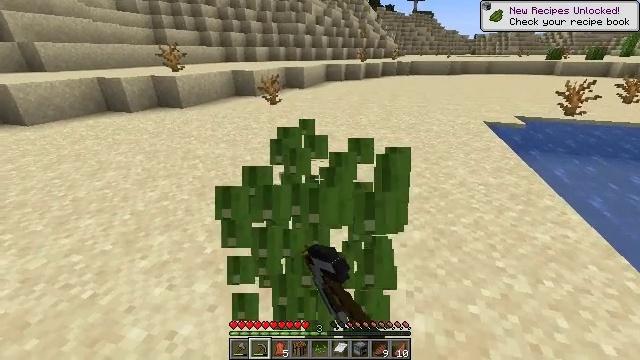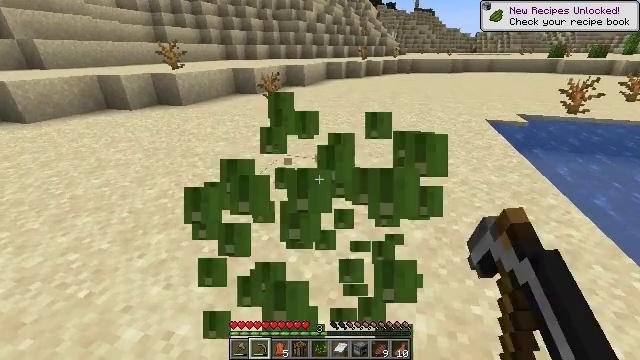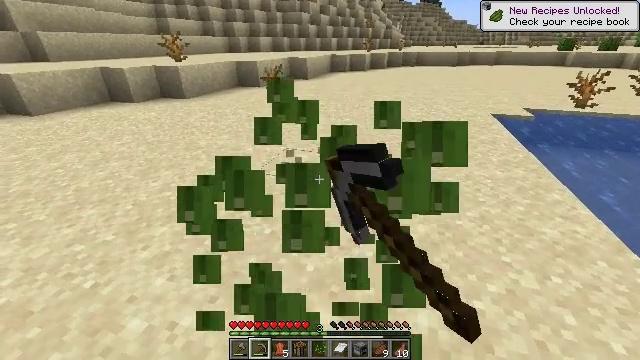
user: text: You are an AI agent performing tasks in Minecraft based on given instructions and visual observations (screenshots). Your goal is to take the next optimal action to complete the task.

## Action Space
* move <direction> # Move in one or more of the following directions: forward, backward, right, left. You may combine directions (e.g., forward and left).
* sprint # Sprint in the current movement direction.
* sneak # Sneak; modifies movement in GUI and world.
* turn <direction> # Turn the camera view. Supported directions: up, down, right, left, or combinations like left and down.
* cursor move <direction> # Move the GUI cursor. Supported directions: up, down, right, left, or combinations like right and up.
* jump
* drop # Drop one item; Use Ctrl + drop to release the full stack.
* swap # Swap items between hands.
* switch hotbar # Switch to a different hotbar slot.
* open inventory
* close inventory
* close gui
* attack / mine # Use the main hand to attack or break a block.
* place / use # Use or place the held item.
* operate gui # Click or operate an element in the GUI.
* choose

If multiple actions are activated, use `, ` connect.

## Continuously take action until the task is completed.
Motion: motion action
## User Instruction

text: Collect the cactus block.
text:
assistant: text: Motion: attack / mine
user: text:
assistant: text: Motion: turn down, attack / mine
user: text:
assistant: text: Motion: attack / mine